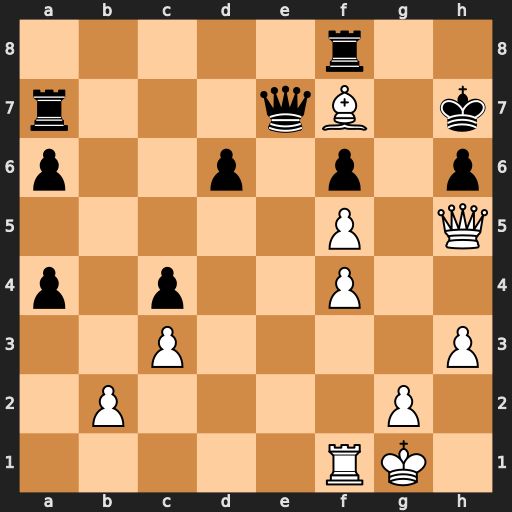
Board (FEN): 5r2/r3qB1k/p2p1p1p/5P1Q/p1p2P2/2P4P/1P4P1/5RK1
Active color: w
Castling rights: -
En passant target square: -
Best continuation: Qg6+ Kh8 Qxh6#